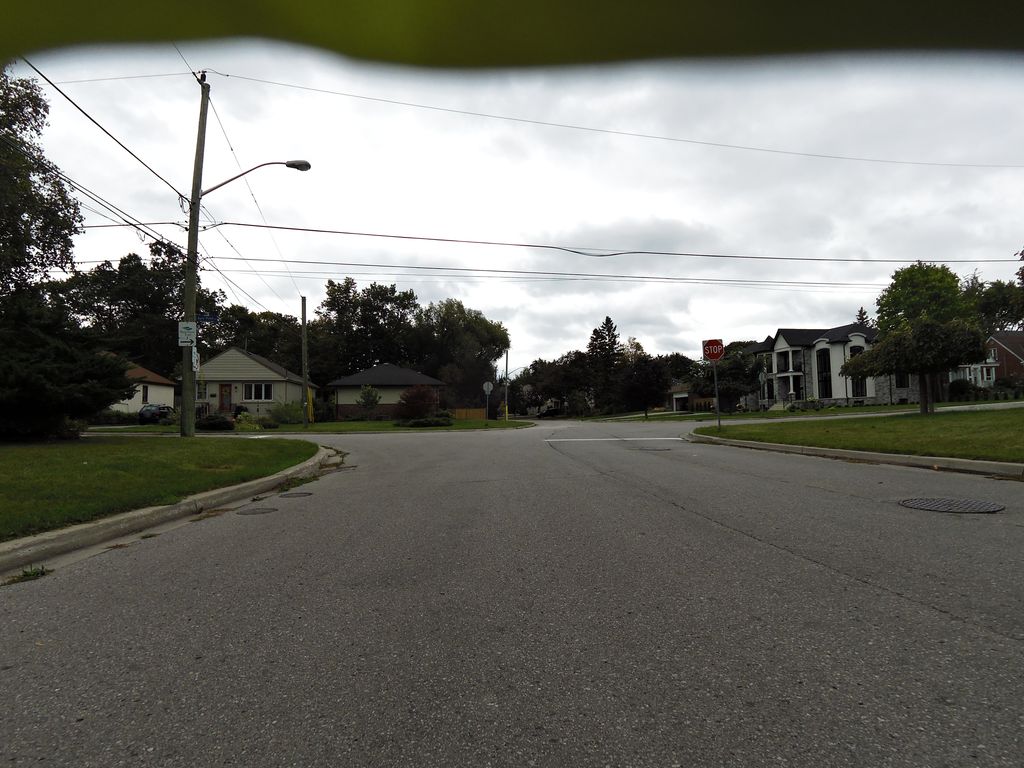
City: toronto